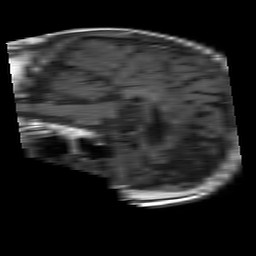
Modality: T1w
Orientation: sagittal
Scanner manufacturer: philips
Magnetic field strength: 1.5 T
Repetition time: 0.375 s
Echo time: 0.011 s